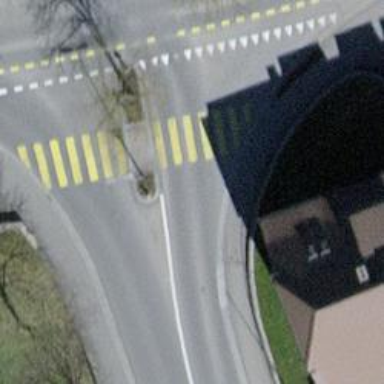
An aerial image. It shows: Zebra crossing on the road.